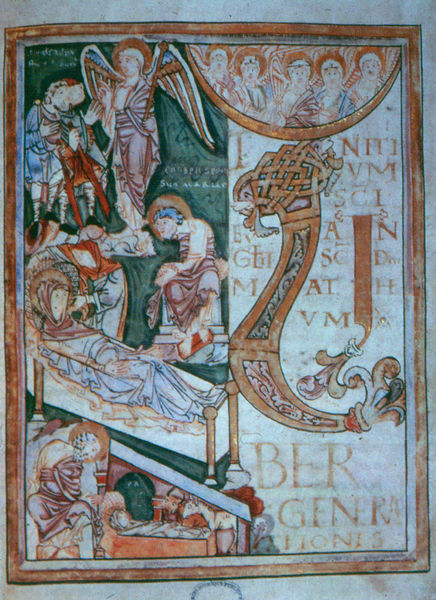
Titel: Evangeliar  von Saint Bertin
Institution: Boulogne-sur-Mer, Bibliothèque Municipale
Schlagwörter: blau, flügel, mann, frauen, gelb, grün, menschen, braun, frau, hintergrund, männer, weiss, rot, ornament, falten, rahmen, tod, tot, gewand, gold, gewänder, engel, schrift, papier, liegen, dekor, bett, buch, seite, text, buchstabe, initiale, buchdruck, buchseite, titelseite, liege, heiligenschein, sarg, sterben, mittelalter, chor, maria, latein, buchmalerei, toto, inkunabel, ber, evangelien, evanglien